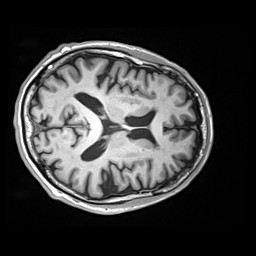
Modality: T1w
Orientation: axial
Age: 76
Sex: male
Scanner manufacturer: siemens
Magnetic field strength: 3 T
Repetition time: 2.2 s
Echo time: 0.00245 s